Question: This is related to : <URL>
I am using following code to produce a similar plot:
'''
mm = melt(HairEyeColor)
ggplot(mm)+geom_bar(aes(x=Hair, y=value, fill=Eye), stat='identity',position='dodge')+facet_grid(Sex~.)
'''

I want to have each bar show hair color in upper part and eye color in lower part. How can this be done? I tried to modify the code in previous question but could not manage. Thanks for your help.
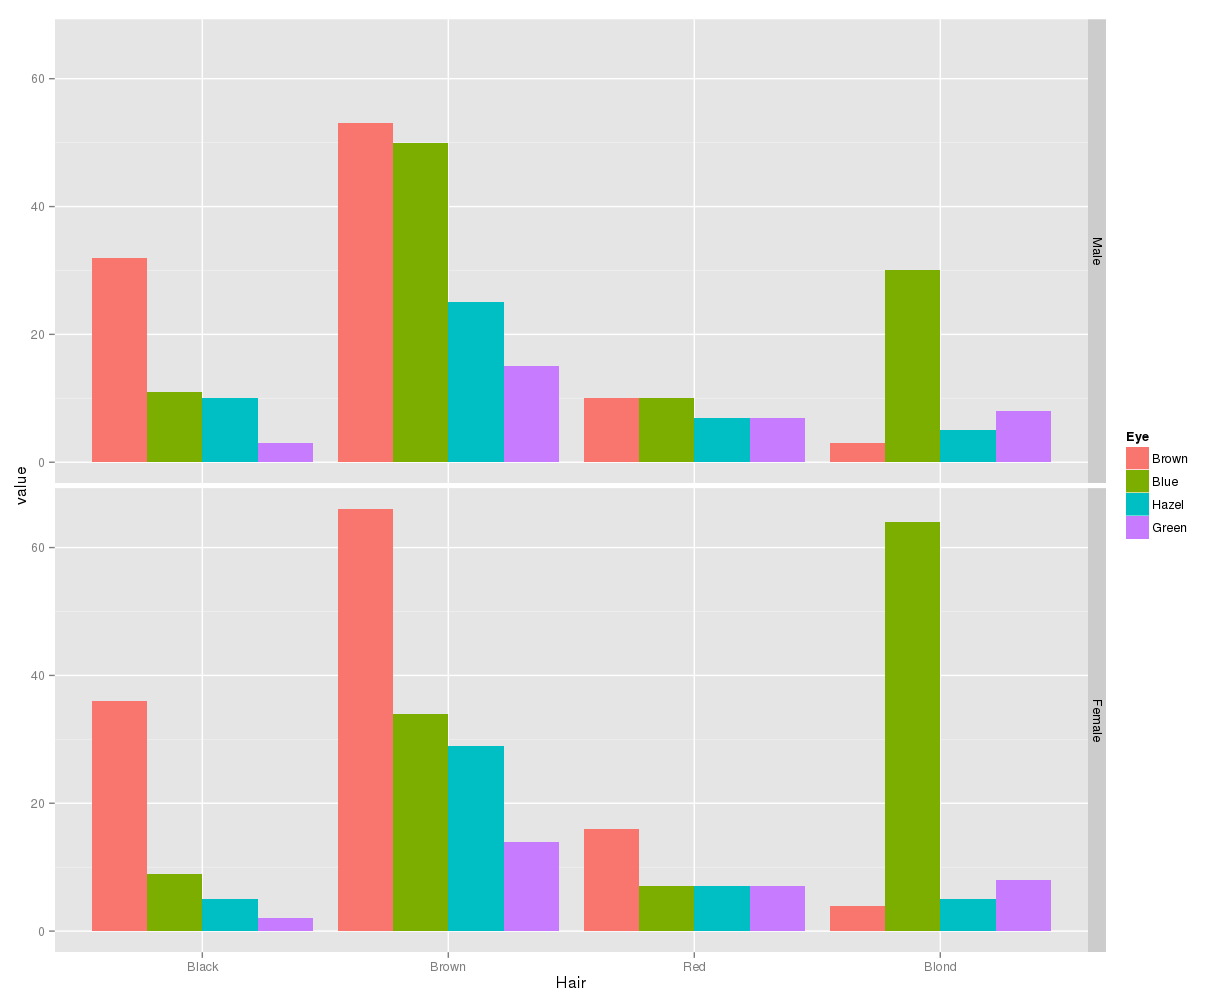
Answer: Here it is, I don't think this is a good visualization though...
'''
mm2 <- mm
mm2$value <- mm2$value/4
ggplot(mm)+geom_bar(aes(x=Hair, y=value, fill=Eye), stat='identity',position='dodge')+facet_grid(Sex~.) +
geom_bar(data = mm2, mapping = aes(x=Hair, y=value, fill=Hair, group=Eye), stat = "identity", position = "dodge", colour = "white") +
scale_fill_manual(values = sub("blond", "yellow", sub("hazel", "gold", tolower(sort(unique(c(levels(mm$Eye), levels(mm$Hair))))))))
'''
'''
mm2 <- mm
mm2$value <- mm2$value/2
ggplot(mm)+geom_bar(aes(x=Hair, y=value, fill=Hair, group = Eye), stat='identity',position='dodge', colour = "white")+facet_grid(Sex~.) +
geom_bar(data = mm2, mapping = aes(x=Hair, y=value, fill=Eye, group=Eye), stat = "identity", position = "dodge", colour = "white") +
scale_fill_manual(values = sub("blond", "yellow", sub("hazel", "gold", tolower(sort(unique(c(levels(mm$Eye), levels(mm$Hair))))))))
'''